Question: I understand that the limit is 4GB, so how does this work? I have a file on an FAT32 formatted drive that exceeds 4GB by around 0.2GB, and yet the file works fine and is stored correctly. How does that work? Does it have to do with the file format? I've seen this before, but have never really understood it.

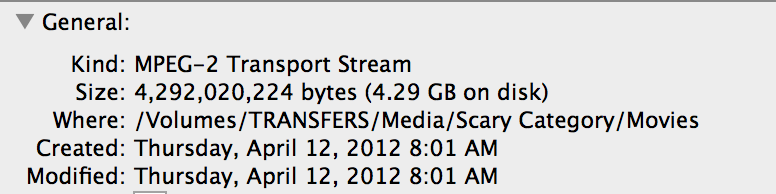
Answer: 4 GB is 4,294,967,296 (2) bytes. The algorithm used to calculate the size 4.29 GB assumes that a gigabyte is 1,000,000,000 bytes, where it actually is 1,073,741,824 (2^30) bytes.
This is a common practice used by hard drive manufacturers.